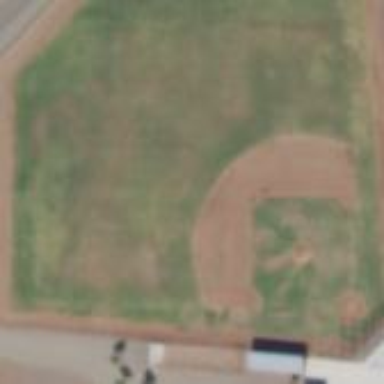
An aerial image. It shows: Baseball pitch for leisure land activities.